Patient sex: M
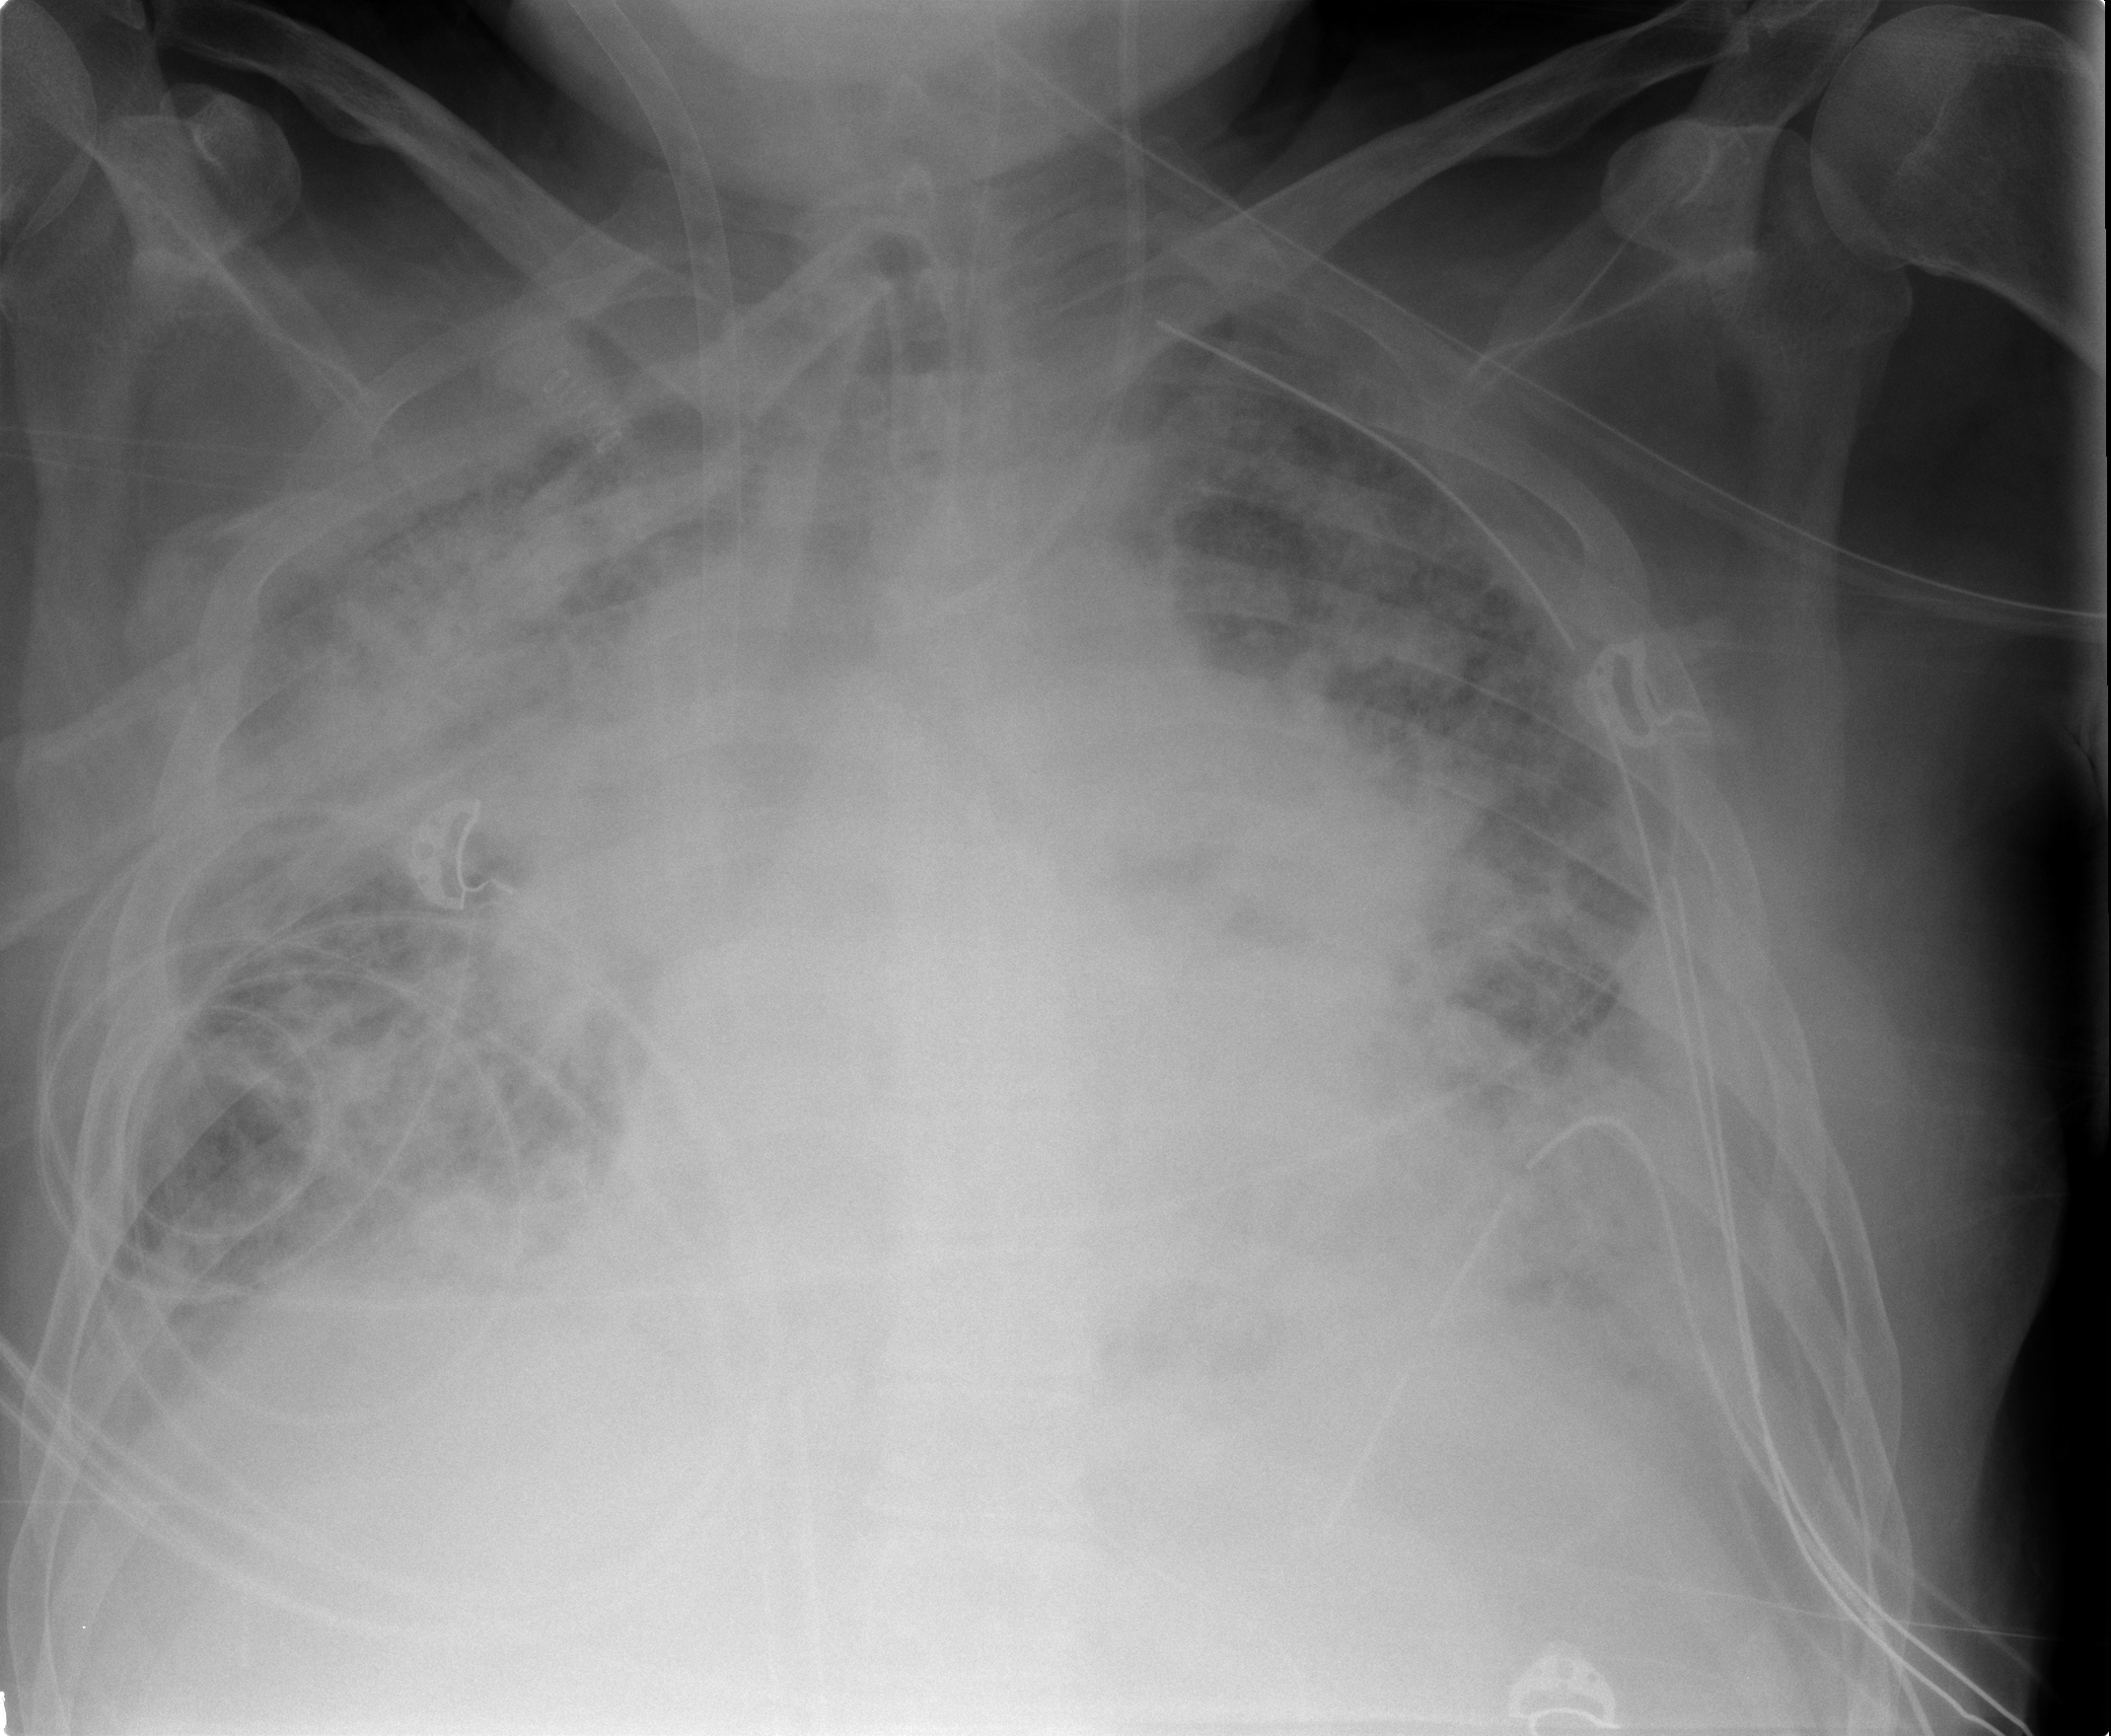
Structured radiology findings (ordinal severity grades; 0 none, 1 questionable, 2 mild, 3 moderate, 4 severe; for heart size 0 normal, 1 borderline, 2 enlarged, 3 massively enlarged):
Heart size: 1
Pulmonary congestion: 2
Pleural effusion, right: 2
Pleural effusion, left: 2
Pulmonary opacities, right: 3
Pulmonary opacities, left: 3
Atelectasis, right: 3
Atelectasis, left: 3